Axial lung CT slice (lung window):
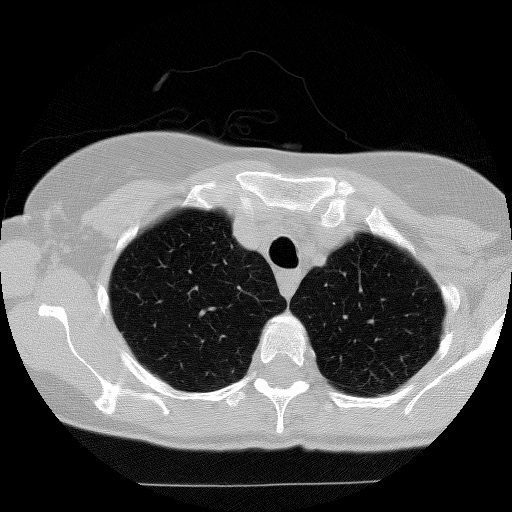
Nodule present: no